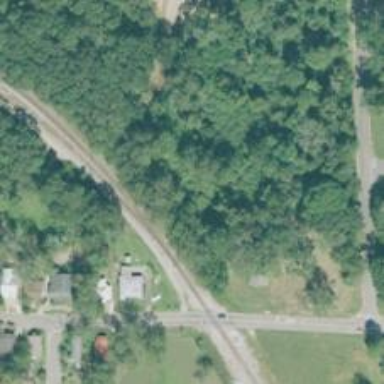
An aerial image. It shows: Junction on the railway.